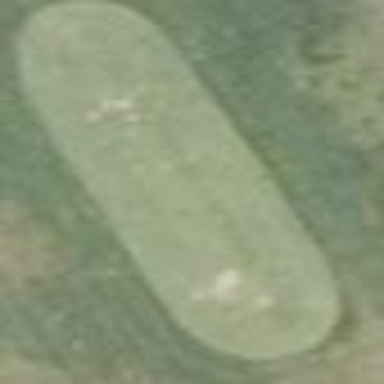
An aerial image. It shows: Golf tee.